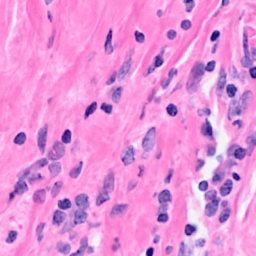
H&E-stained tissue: Breast